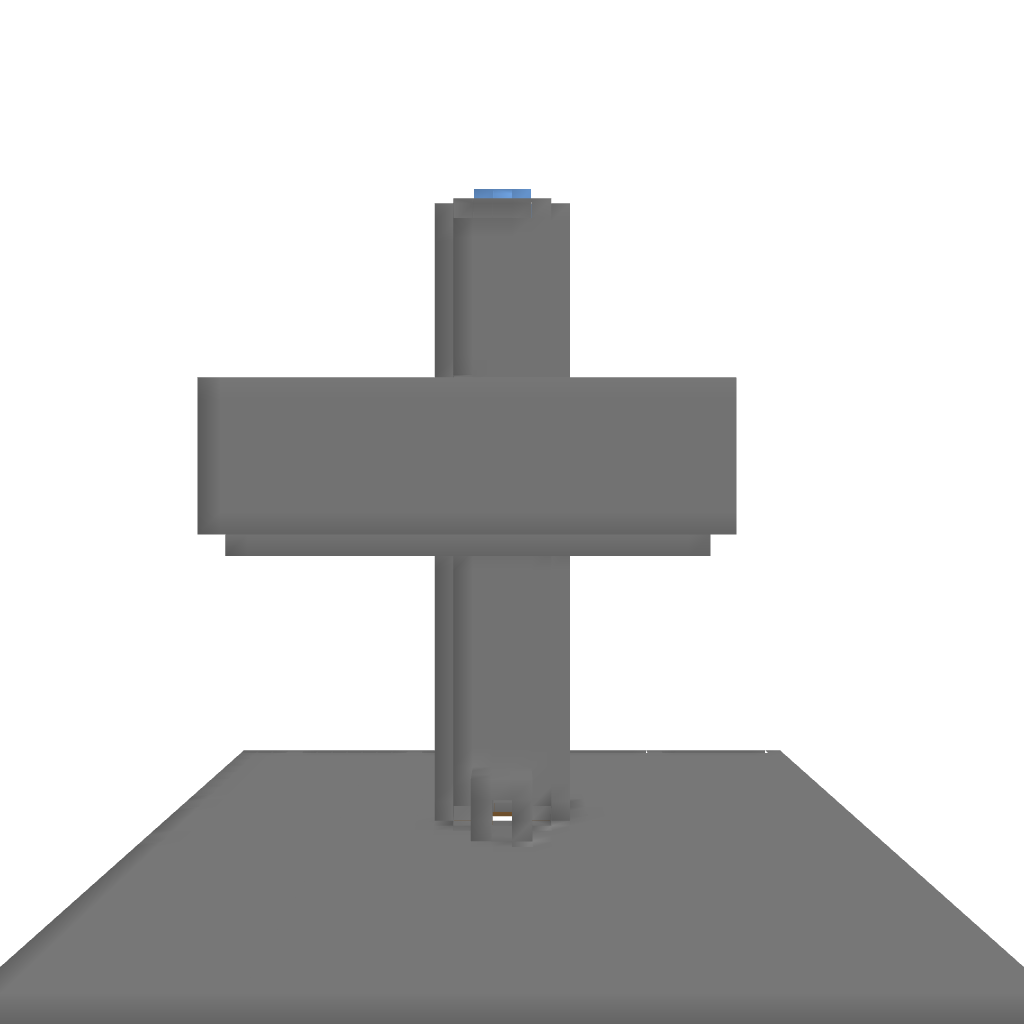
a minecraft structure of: castle bad low quality